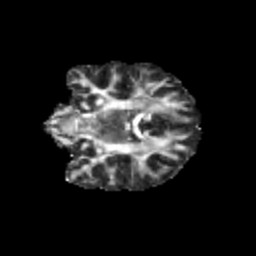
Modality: FA
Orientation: coronal
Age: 12
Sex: female
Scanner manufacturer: siemens
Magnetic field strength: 3 T
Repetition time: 3.8 s
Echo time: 0.07 s